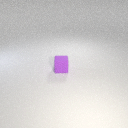
small purple rubber cube